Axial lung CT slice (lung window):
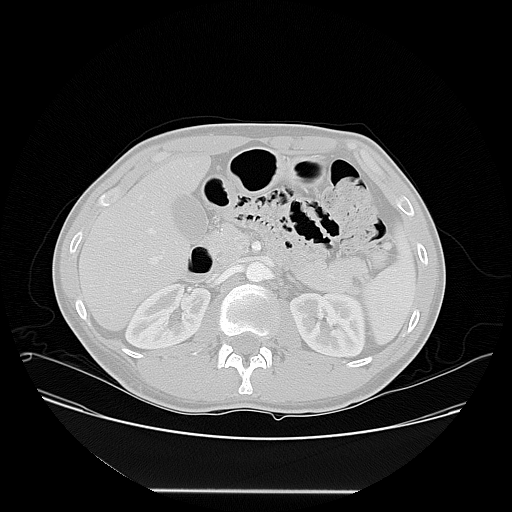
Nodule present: no